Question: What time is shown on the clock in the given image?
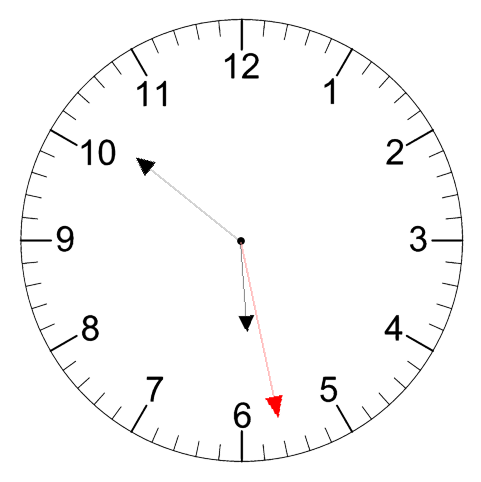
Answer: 05:51:28